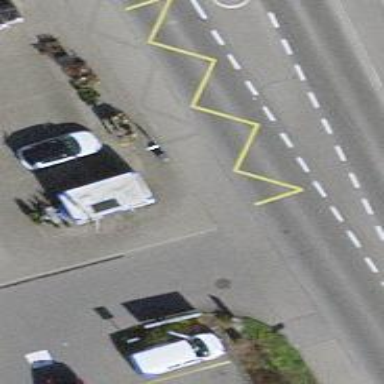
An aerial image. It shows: Platform for public transport is situated by the road.